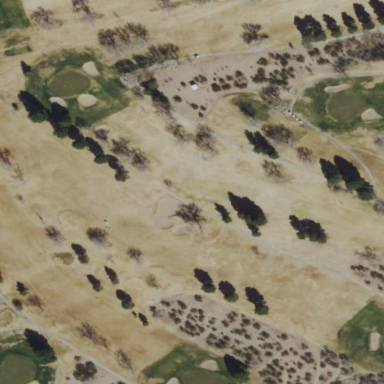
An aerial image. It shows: Rough area on grassy golf course.